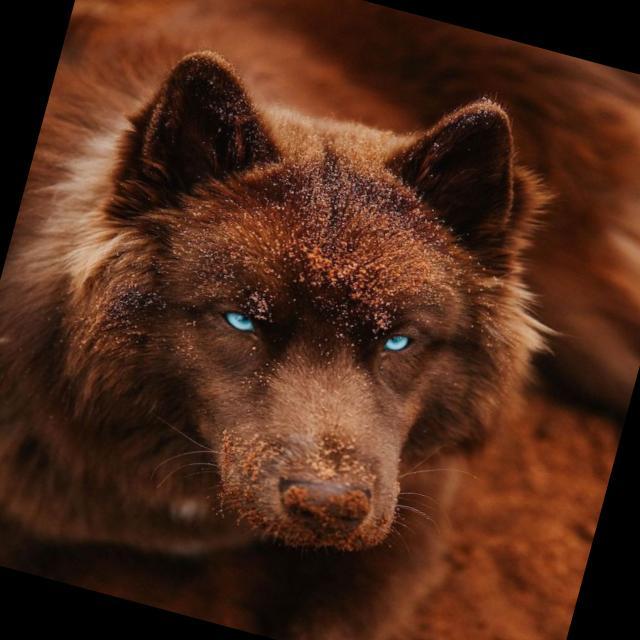
Healthy canine skin — no visible lesions, inflammation, or abnormalities. The skin and coat appear normal.